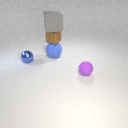
small brown metal cube above large blue rubber sphere